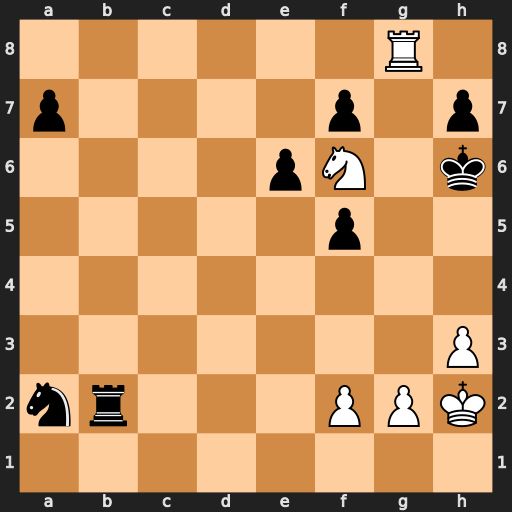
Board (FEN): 6R1/p4p1p/4pN1k/5p2/8/7P/nr3PPK/8
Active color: w
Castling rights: -
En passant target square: -
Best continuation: g4 fxg4 Nxg4+ Kh5 Nf6+